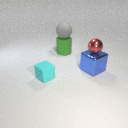
large gray rubber sphere above large green rubber cylinder